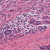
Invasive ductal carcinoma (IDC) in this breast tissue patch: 0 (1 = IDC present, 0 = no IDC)